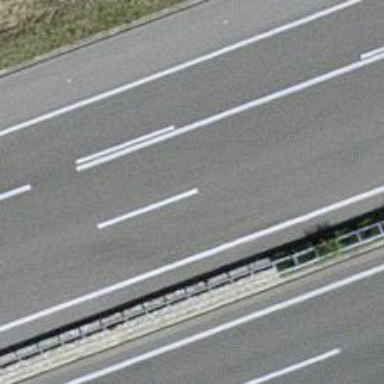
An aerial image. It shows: Asphalt motorway.